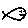
Label: fish